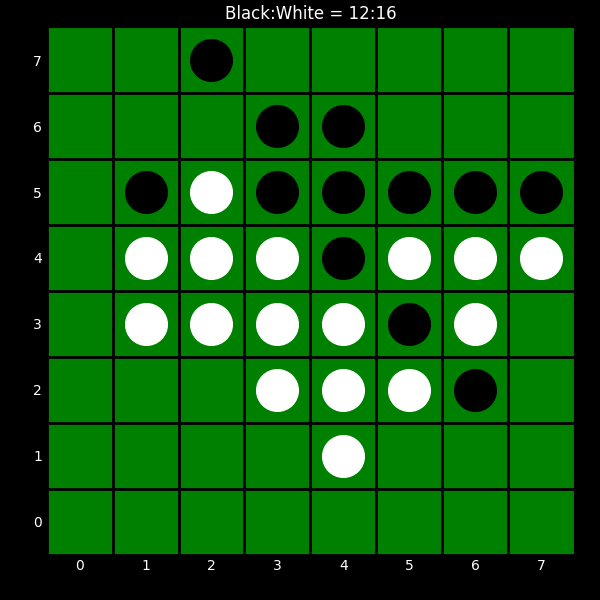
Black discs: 12
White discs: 16